Question: I was referring example of <URL>
Now look at Example 1 which generates following image

I got confused while looking at below part of code.
'''
/* Control points for the distortion */
$controlPoints = array( 10, 10,
10, 5,
10, $im->getImageHeight() - 20,
10, $im->getImageHeight() - 5,
$im->getImageWidth() - 10, 10,
$im->getImageWidth() - 10, 20,
$im->getImageWidth() - 10, $im->getImageHeight() - 10,
$im->getImageWidth() - 10, $im->getImageHeight() - 30);
'''
Now can anybody tell me what this 16 points exactly means ?
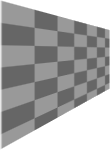
Answer: The control point arguments are helpfully organised into this layout:
'''
x1 , y1 ,
x1' , y1' ,
x2 , y2 ,
x2' , y2' ,
x3 , y3 ,
x3' , y3' ,
x4 , y4 ,
x4' , y4'
'''
For each set of coordinates, 'x_' and 'y_' are the source points, and 'x_'' and 'y_'' are the targets.
So it's taking the top-left corner and moving it up a bit, the bottom-left is being moved down, the top-right is being moved down and the bottom-right is being moved up, producing the perspective result.